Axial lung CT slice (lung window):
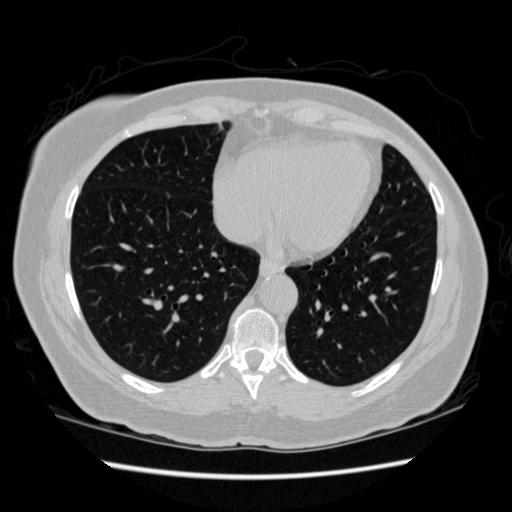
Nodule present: no